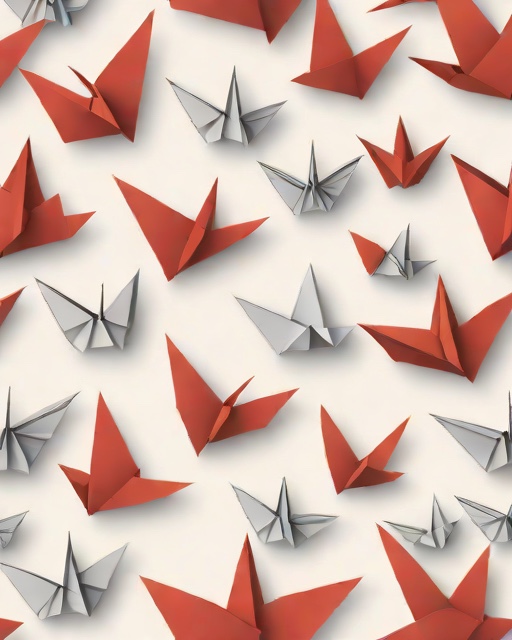
Category: Valentine